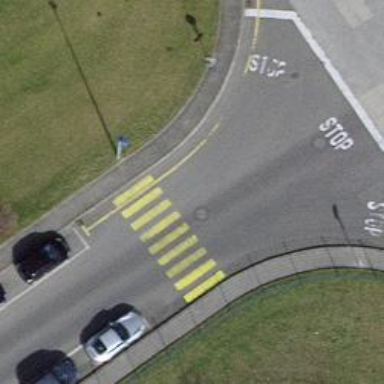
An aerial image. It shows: Marked road crossing.